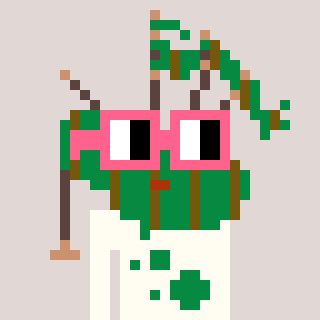
a pixel art character with square pink glasses, a bagpipe-shaped head and a grayscale-colored body on a warm background